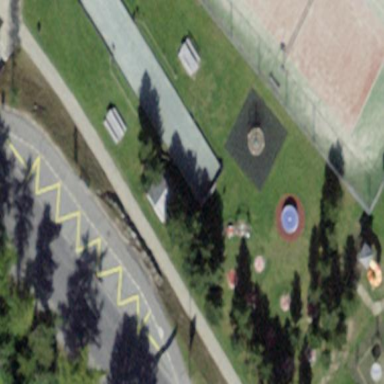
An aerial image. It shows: Playground area for leisure land.